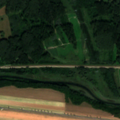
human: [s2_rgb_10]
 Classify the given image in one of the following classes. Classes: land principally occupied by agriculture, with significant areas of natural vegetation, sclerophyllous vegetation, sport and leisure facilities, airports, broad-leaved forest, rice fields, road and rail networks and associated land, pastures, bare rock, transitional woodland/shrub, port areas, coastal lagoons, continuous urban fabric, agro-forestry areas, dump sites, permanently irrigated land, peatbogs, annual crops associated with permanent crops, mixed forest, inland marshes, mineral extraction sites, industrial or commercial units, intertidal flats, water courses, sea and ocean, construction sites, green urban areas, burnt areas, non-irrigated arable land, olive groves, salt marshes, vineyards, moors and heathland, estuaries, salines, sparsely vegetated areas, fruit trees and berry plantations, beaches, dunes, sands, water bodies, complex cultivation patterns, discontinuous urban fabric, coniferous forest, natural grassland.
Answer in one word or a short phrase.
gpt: non-irrigated arable land, land principally occupied by agriculture, with significant areas of natural vegetation, broad-leaved forest, water bodies